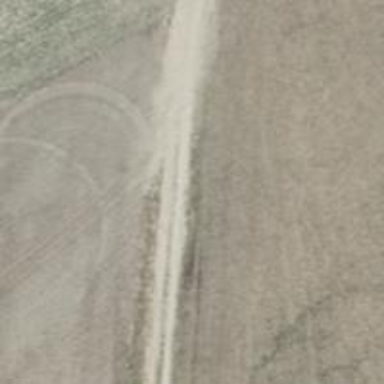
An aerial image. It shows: Sandy track road.